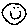
Label: smiley face